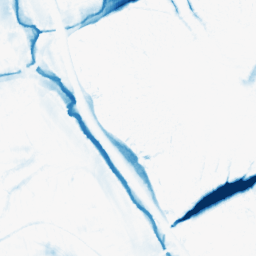
Category: morphological
Decomposition family: morphological_ellipse
Decomposition parameters: operation: closing
width: 30
height: 20
Upsampling method: cubic_mitchell
Upsampling parameters: scale: 8
Upsampling scale: 8